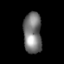
Tissue: lung
Cell type: Endothelial cells
Senescence score: 0.2074
Nuclear area (px): 734
Mean DAPI intensity: 120.729